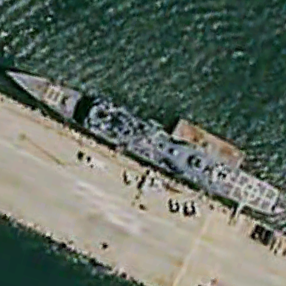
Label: cruiser